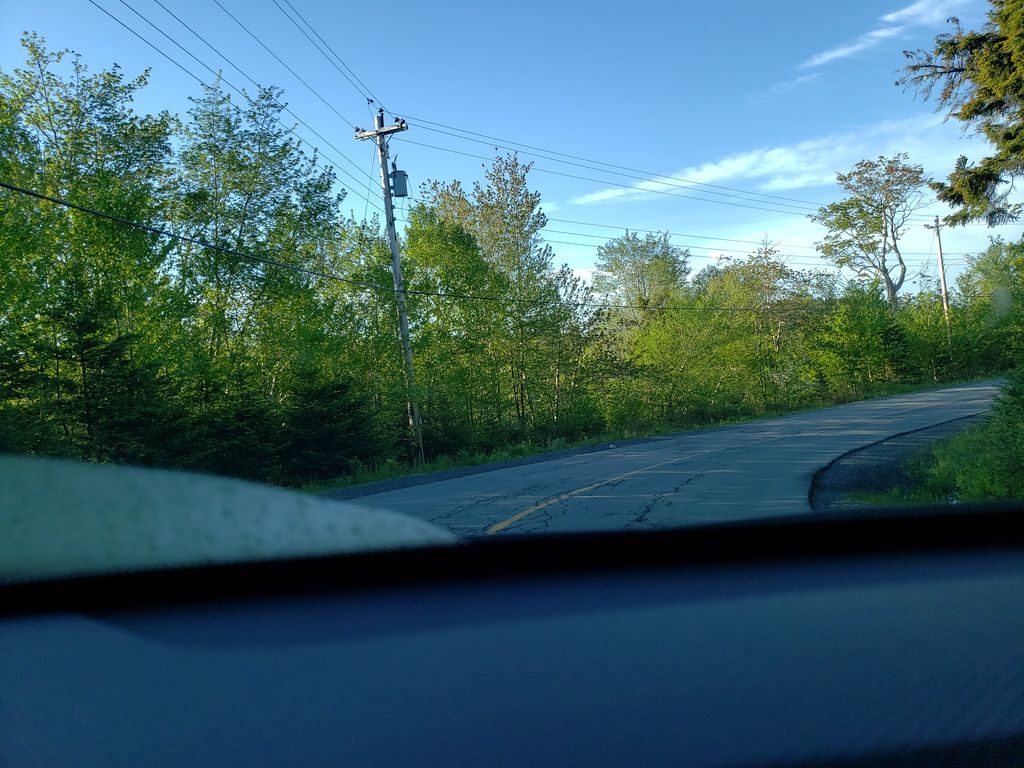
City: halifax